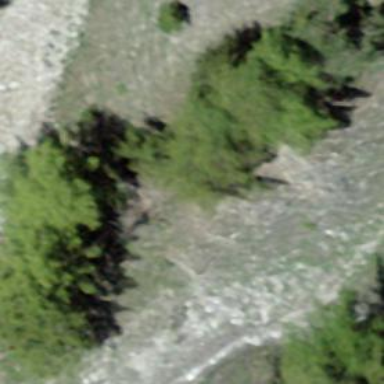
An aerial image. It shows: Forest area.